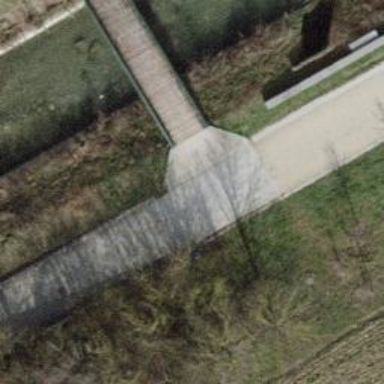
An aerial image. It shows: Path on bridge.